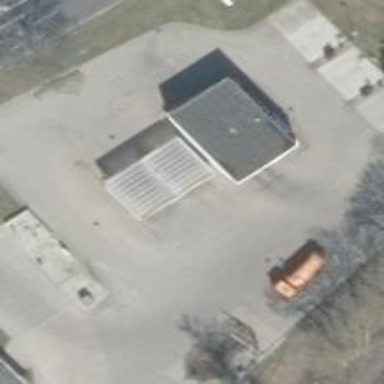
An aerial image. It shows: Road leading to car wash service.